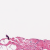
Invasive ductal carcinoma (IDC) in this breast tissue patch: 0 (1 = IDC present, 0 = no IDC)